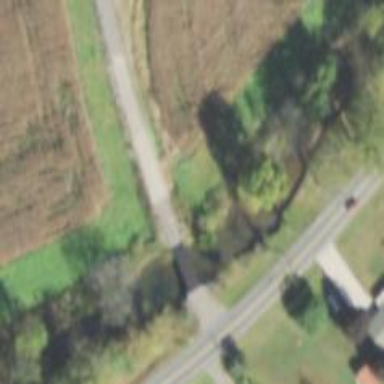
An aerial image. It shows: Disused bridge over road.